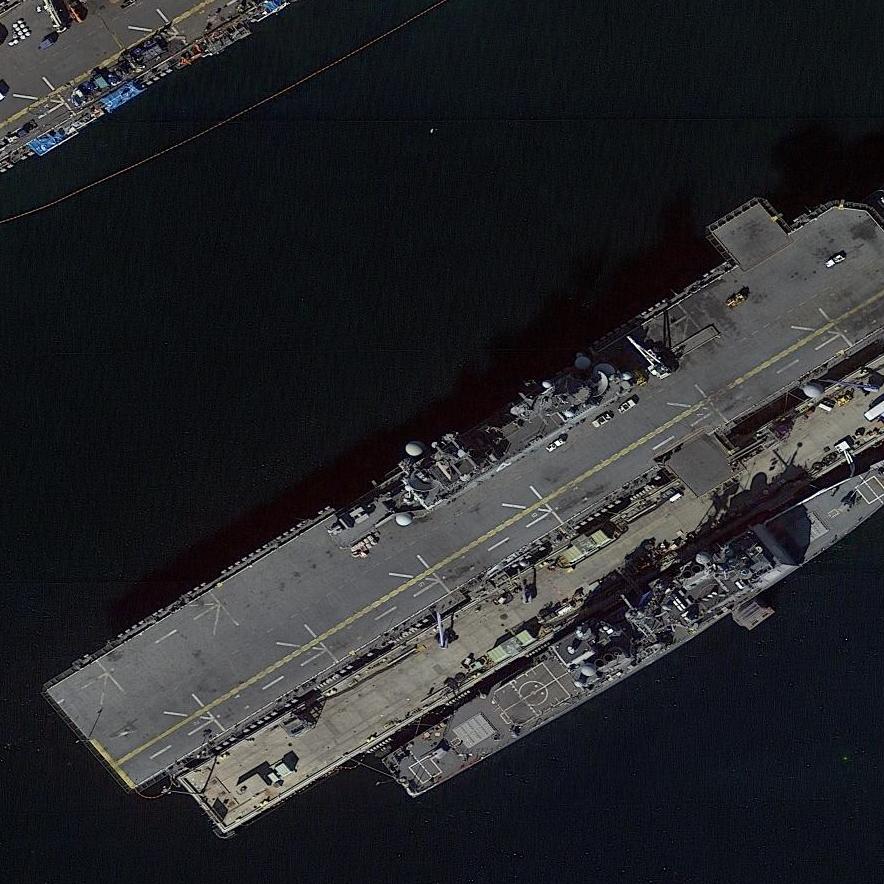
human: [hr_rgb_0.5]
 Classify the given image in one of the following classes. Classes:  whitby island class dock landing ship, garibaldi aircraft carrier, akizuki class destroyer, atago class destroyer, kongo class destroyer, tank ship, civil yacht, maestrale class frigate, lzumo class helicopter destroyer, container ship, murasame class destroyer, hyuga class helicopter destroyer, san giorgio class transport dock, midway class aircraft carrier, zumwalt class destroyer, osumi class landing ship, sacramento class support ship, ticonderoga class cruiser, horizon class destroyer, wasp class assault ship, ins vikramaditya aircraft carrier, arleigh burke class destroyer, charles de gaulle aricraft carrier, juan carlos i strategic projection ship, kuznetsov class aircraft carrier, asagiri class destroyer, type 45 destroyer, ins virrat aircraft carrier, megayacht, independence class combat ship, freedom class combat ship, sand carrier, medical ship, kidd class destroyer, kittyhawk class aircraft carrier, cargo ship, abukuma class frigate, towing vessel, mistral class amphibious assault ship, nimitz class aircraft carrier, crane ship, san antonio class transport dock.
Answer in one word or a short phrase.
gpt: Wasp class assault ship